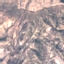
Land use / land cover class: HerbaceousVegetation